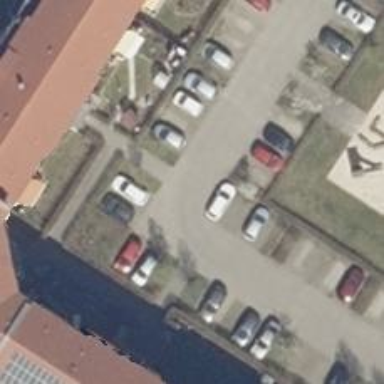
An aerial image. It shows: Parking aisle designated as service road.